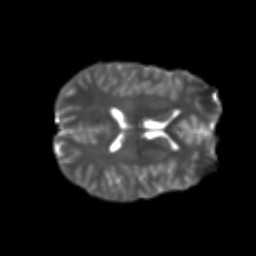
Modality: T2w
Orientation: axial
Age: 21
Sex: male
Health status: healthy
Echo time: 0.074 s